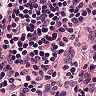
Metastatic tissue present: no